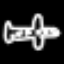
Label: airplane